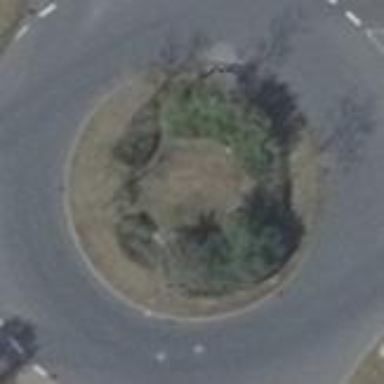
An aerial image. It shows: Residential road with asphalt surface leading to roundabout.